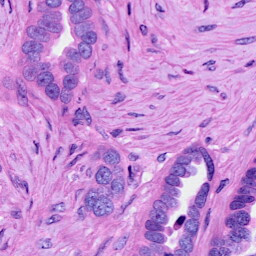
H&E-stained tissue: Ovarian